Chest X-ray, PA view. Patient: 48 years old, sex F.
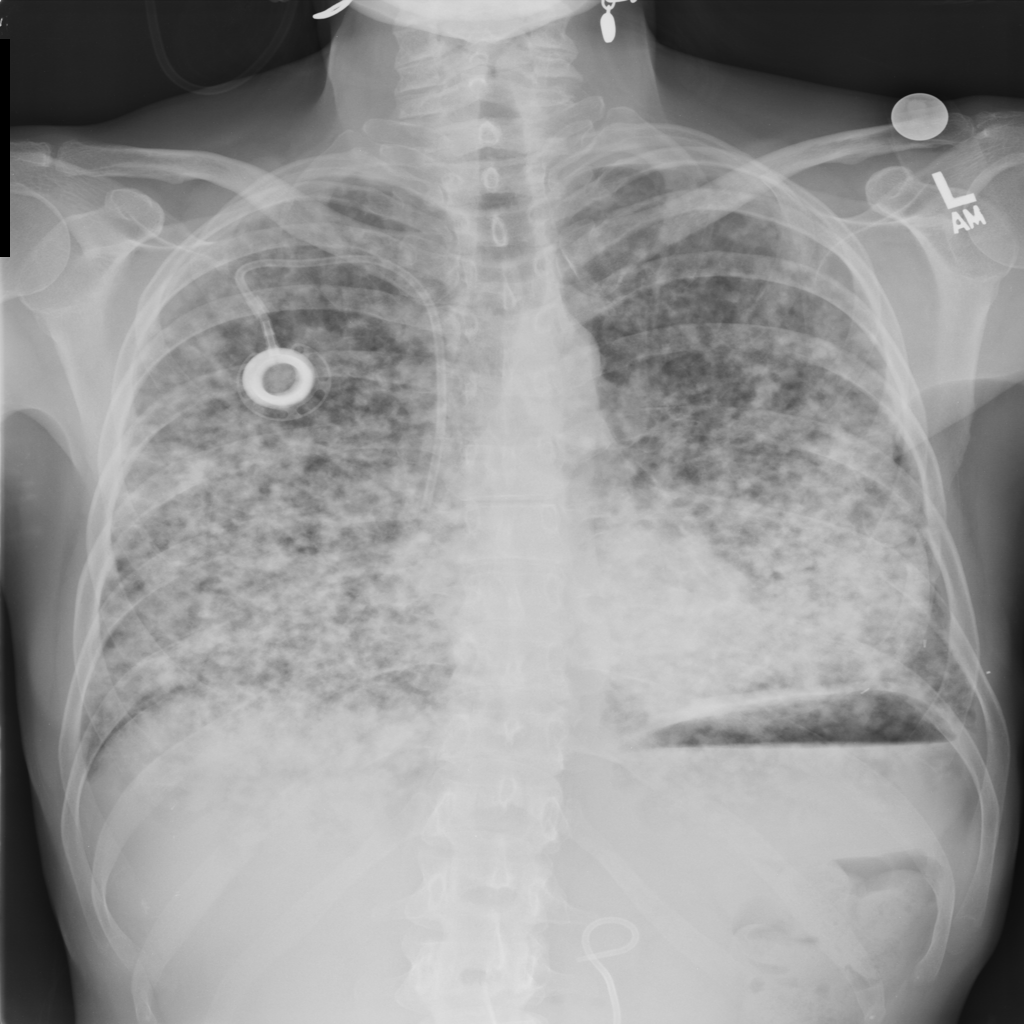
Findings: No Finding